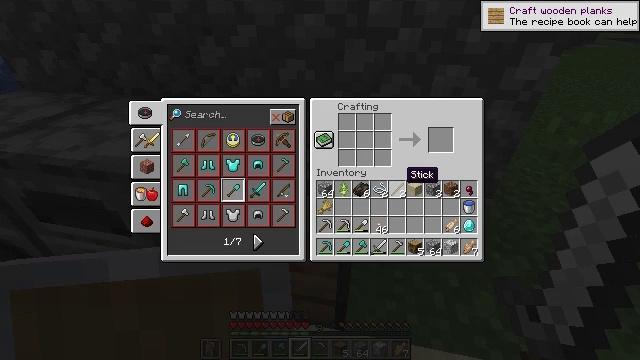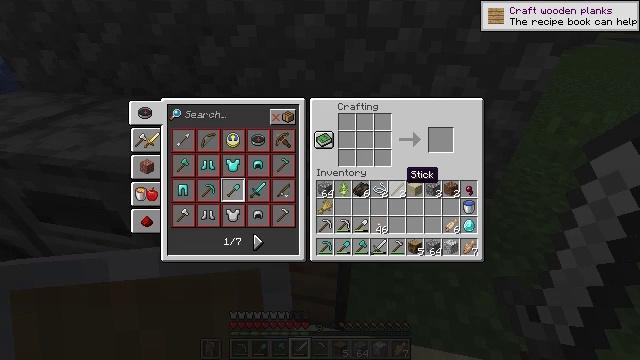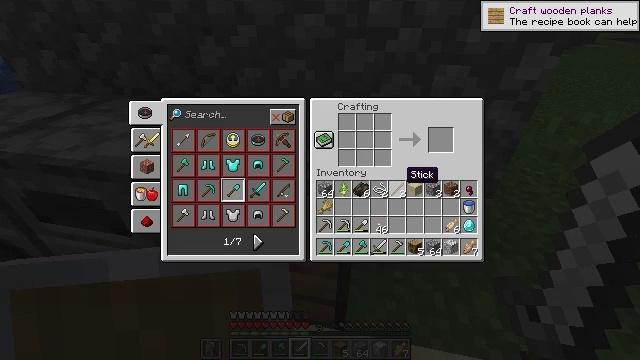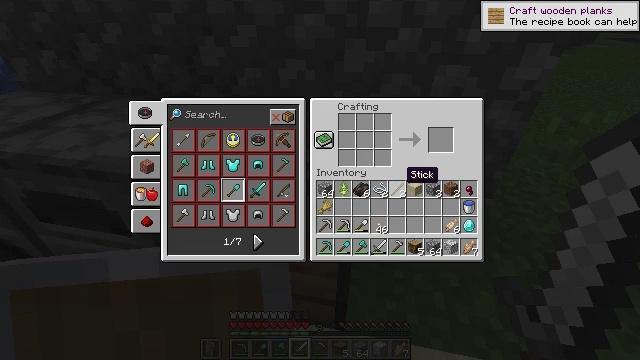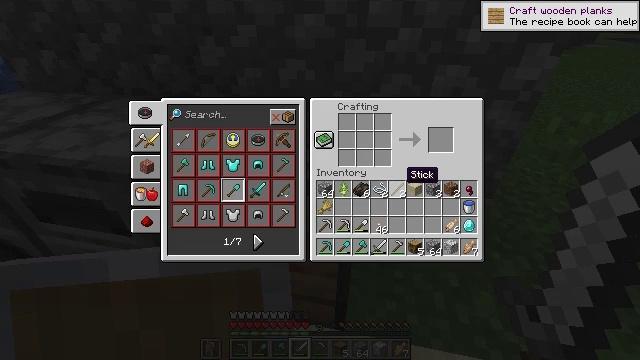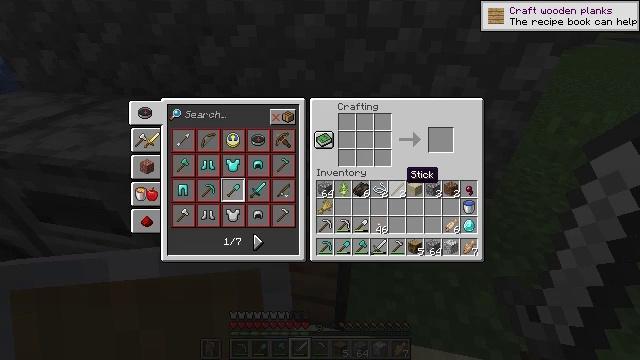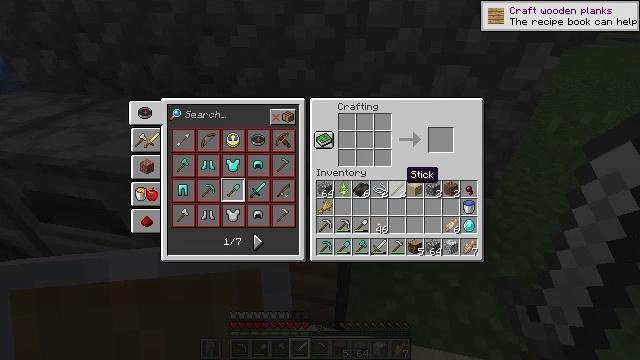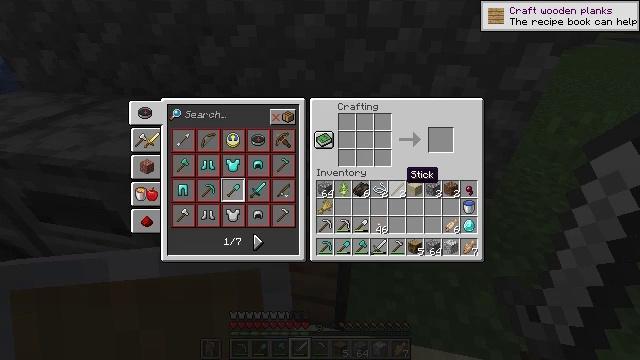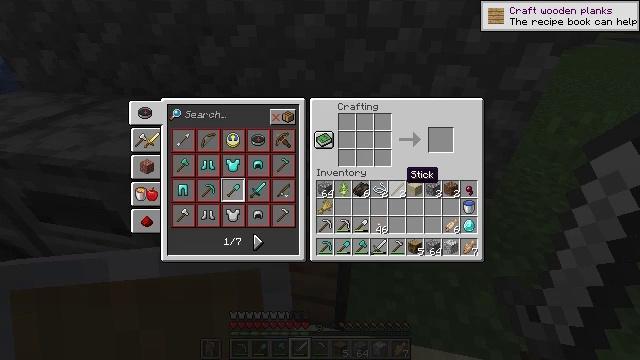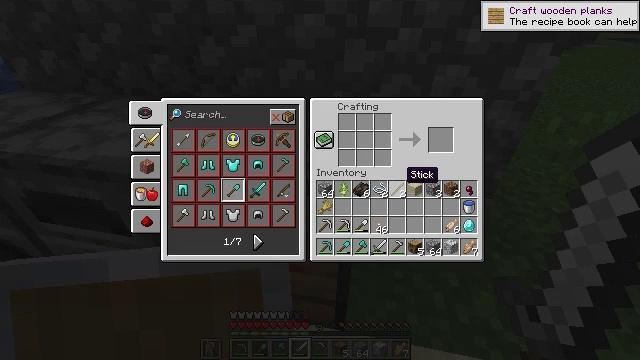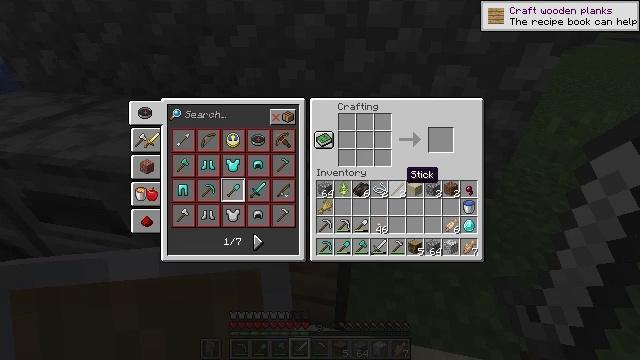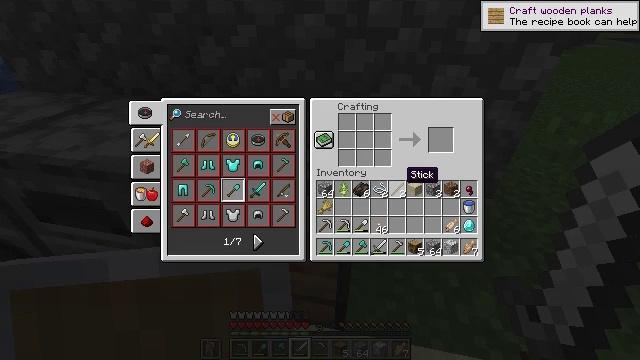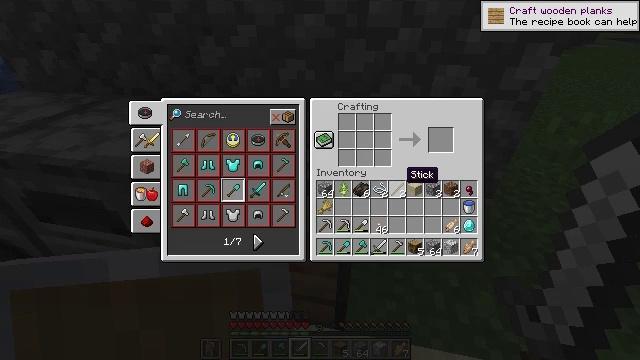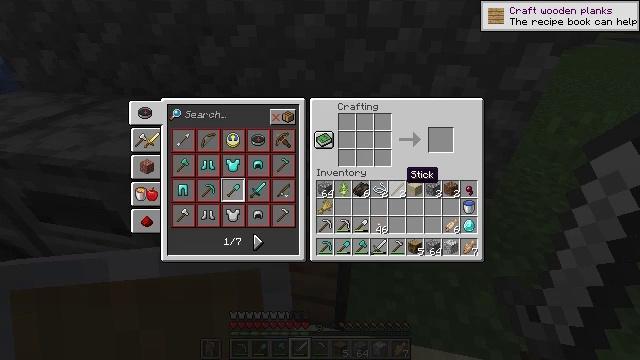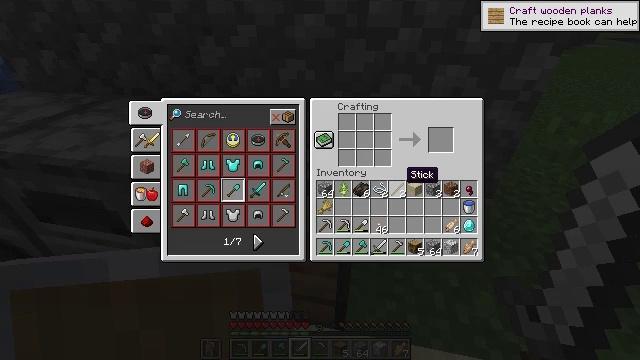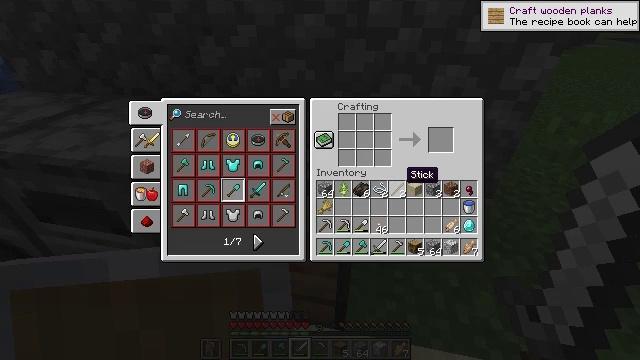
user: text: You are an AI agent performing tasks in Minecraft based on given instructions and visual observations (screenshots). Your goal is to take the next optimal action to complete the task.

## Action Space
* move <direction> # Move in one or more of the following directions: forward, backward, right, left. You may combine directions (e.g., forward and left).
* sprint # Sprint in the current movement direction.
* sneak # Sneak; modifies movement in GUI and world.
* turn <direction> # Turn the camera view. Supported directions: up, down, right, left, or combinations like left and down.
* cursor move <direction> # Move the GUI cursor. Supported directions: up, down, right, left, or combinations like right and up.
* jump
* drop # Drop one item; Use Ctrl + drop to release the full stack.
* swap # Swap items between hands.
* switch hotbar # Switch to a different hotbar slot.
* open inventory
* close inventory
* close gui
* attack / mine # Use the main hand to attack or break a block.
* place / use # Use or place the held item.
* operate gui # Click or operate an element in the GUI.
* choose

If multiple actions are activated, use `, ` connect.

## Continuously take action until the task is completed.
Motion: motion action
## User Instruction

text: Use kelp in a furnace to make dried kelp.
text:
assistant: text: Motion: no_op
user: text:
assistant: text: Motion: no_op
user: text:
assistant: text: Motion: no_op
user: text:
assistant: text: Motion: no_op
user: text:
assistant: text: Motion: no_op
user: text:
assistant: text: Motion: no_op
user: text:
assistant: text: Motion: no_op
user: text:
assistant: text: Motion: no_op
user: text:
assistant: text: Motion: no_op
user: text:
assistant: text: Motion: no_op
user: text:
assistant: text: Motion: no_op
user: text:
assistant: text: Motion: no_op
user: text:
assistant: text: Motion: no_op
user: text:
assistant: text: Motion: no_op
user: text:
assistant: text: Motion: no_op
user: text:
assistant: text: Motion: no_op
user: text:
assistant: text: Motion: no_op
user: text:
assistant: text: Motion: no_op
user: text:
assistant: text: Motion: no_op
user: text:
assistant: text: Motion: no_op
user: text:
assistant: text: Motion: no_op
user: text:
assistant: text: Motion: no_op
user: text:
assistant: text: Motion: no_op
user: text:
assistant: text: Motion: no_op
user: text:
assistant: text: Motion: no_op
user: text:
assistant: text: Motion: no_op
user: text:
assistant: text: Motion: cursor move down
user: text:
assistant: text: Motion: cursor move down
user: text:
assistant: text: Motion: no_op
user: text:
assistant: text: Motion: no_op